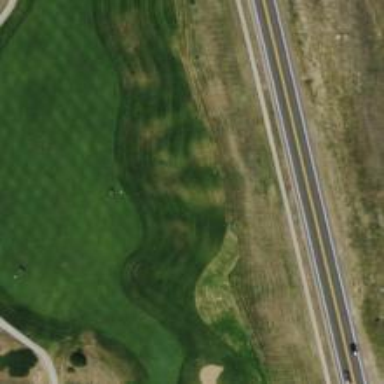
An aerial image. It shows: Rough area in golf course.